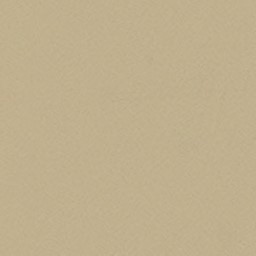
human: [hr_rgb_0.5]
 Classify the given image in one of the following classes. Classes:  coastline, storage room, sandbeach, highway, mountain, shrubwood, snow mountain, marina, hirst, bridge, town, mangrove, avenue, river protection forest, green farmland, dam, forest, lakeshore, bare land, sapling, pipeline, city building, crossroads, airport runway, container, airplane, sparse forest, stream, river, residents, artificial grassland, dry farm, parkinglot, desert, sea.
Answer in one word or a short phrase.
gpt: desert